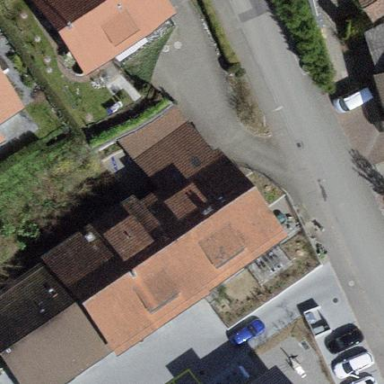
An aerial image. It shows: Residential building.